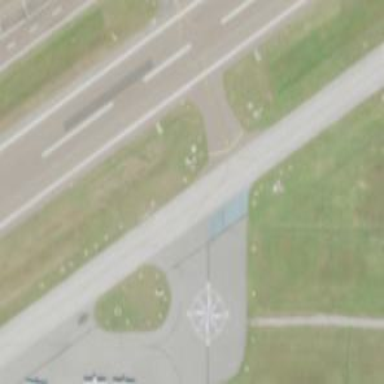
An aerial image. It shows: View of taxiway at the airport.